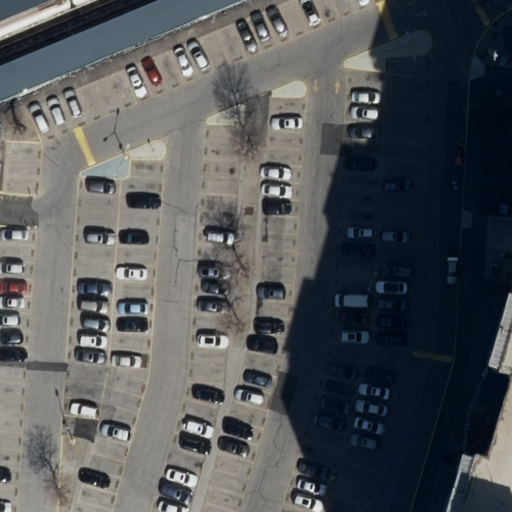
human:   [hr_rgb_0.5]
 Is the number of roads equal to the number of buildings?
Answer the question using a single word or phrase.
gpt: no

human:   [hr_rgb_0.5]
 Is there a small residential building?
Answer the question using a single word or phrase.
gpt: no

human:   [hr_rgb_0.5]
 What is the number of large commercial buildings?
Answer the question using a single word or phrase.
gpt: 0

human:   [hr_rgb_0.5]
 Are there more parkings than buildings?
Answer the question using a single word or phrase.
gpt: no

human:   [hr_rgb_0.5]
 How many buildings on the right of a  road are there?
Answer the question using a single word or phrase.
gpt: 2

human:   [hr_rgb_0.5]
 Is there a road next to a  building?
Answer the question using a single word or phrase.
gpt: yes

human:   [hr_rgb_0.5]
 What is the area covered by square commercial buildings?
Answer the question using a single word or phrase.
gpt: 0m2

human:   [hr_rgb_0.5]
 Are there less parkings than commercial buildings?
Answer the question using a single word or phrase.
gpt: no

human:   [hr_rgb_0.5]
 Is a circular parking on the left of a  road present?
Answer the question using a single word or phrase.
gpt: no

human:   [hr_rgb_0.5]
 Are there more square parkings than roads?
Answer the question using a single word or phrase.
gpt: no

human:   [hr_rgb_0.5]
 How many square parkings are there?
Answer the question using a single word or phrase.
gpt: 0

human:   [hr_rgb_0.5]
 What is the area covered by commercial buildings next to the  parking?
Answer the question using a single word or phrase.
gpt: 0m2

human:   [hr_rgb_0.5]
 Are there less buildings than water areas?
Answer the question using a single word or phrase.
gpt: no

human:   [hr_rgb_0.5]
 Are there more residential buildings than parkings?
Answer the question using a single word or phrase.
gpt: yes

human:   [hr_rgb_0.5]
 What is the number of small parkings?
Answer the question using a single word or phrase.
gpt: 0

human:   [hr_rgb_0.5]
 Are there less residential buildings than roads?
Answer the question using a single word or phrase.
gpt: yes

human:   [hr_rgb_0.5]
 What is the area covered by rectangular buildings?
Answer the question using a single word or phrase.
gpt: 243m2

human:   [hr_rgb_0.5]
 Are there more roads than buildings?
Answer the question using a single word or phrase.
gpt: yes

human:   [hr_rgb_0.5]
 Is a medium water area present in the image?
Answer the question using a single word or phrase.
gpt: no

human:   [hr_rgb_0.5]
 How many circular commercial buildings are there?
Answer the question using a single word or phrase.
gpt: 0

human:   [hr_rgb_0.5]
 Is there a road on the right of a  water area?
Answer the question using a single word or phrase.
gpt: no

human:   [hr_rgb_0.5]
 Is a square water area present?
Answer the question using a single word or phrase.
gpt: no

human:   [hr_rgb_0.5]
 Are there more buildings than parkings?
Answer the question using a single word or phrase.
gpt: yes

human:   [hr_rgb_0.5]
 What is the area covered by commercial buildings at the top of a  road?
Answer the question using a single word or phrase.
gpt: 0m2

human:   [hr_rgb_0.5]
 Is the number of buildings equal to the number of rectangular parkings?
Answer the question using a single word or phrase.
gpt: no

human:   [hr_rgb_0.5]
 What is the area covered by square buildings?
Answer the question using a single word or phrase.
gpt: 0m2

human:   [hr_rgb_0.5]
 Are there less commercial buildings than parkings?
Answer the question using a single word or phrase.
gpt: yes

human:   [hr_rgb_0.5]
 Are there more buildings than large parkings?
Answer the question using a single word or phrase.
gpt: yes

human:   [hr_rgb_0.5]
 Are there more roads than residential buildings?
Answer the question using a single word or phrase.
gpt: yes

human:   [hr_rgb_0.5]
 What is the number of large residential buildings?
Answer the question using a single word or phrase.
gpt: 1

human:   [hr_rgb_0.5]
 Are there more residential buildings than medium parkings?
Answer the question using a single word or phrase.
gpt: yes

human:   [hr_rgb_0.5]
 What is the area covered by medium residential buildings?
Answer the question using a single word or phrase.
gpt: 243m2

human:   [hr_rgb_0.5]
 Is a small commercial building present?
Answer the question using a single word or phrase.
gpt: no

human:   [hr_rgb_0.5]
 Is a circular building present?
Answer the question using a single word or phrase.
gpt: no

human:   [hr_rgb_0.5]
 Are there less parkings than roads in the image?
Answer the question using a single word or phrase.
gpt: yes

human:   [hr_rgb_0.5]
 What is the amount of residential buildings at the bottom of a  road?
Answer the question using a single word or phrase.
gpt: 2